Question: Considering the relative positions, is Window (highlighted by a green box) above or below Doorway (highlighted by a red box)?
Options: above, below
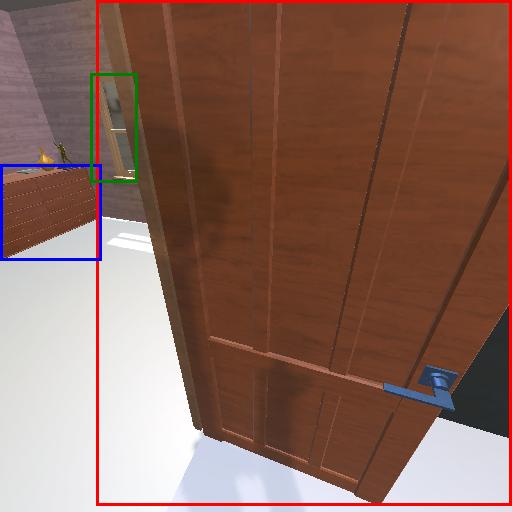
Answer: above